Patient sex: M
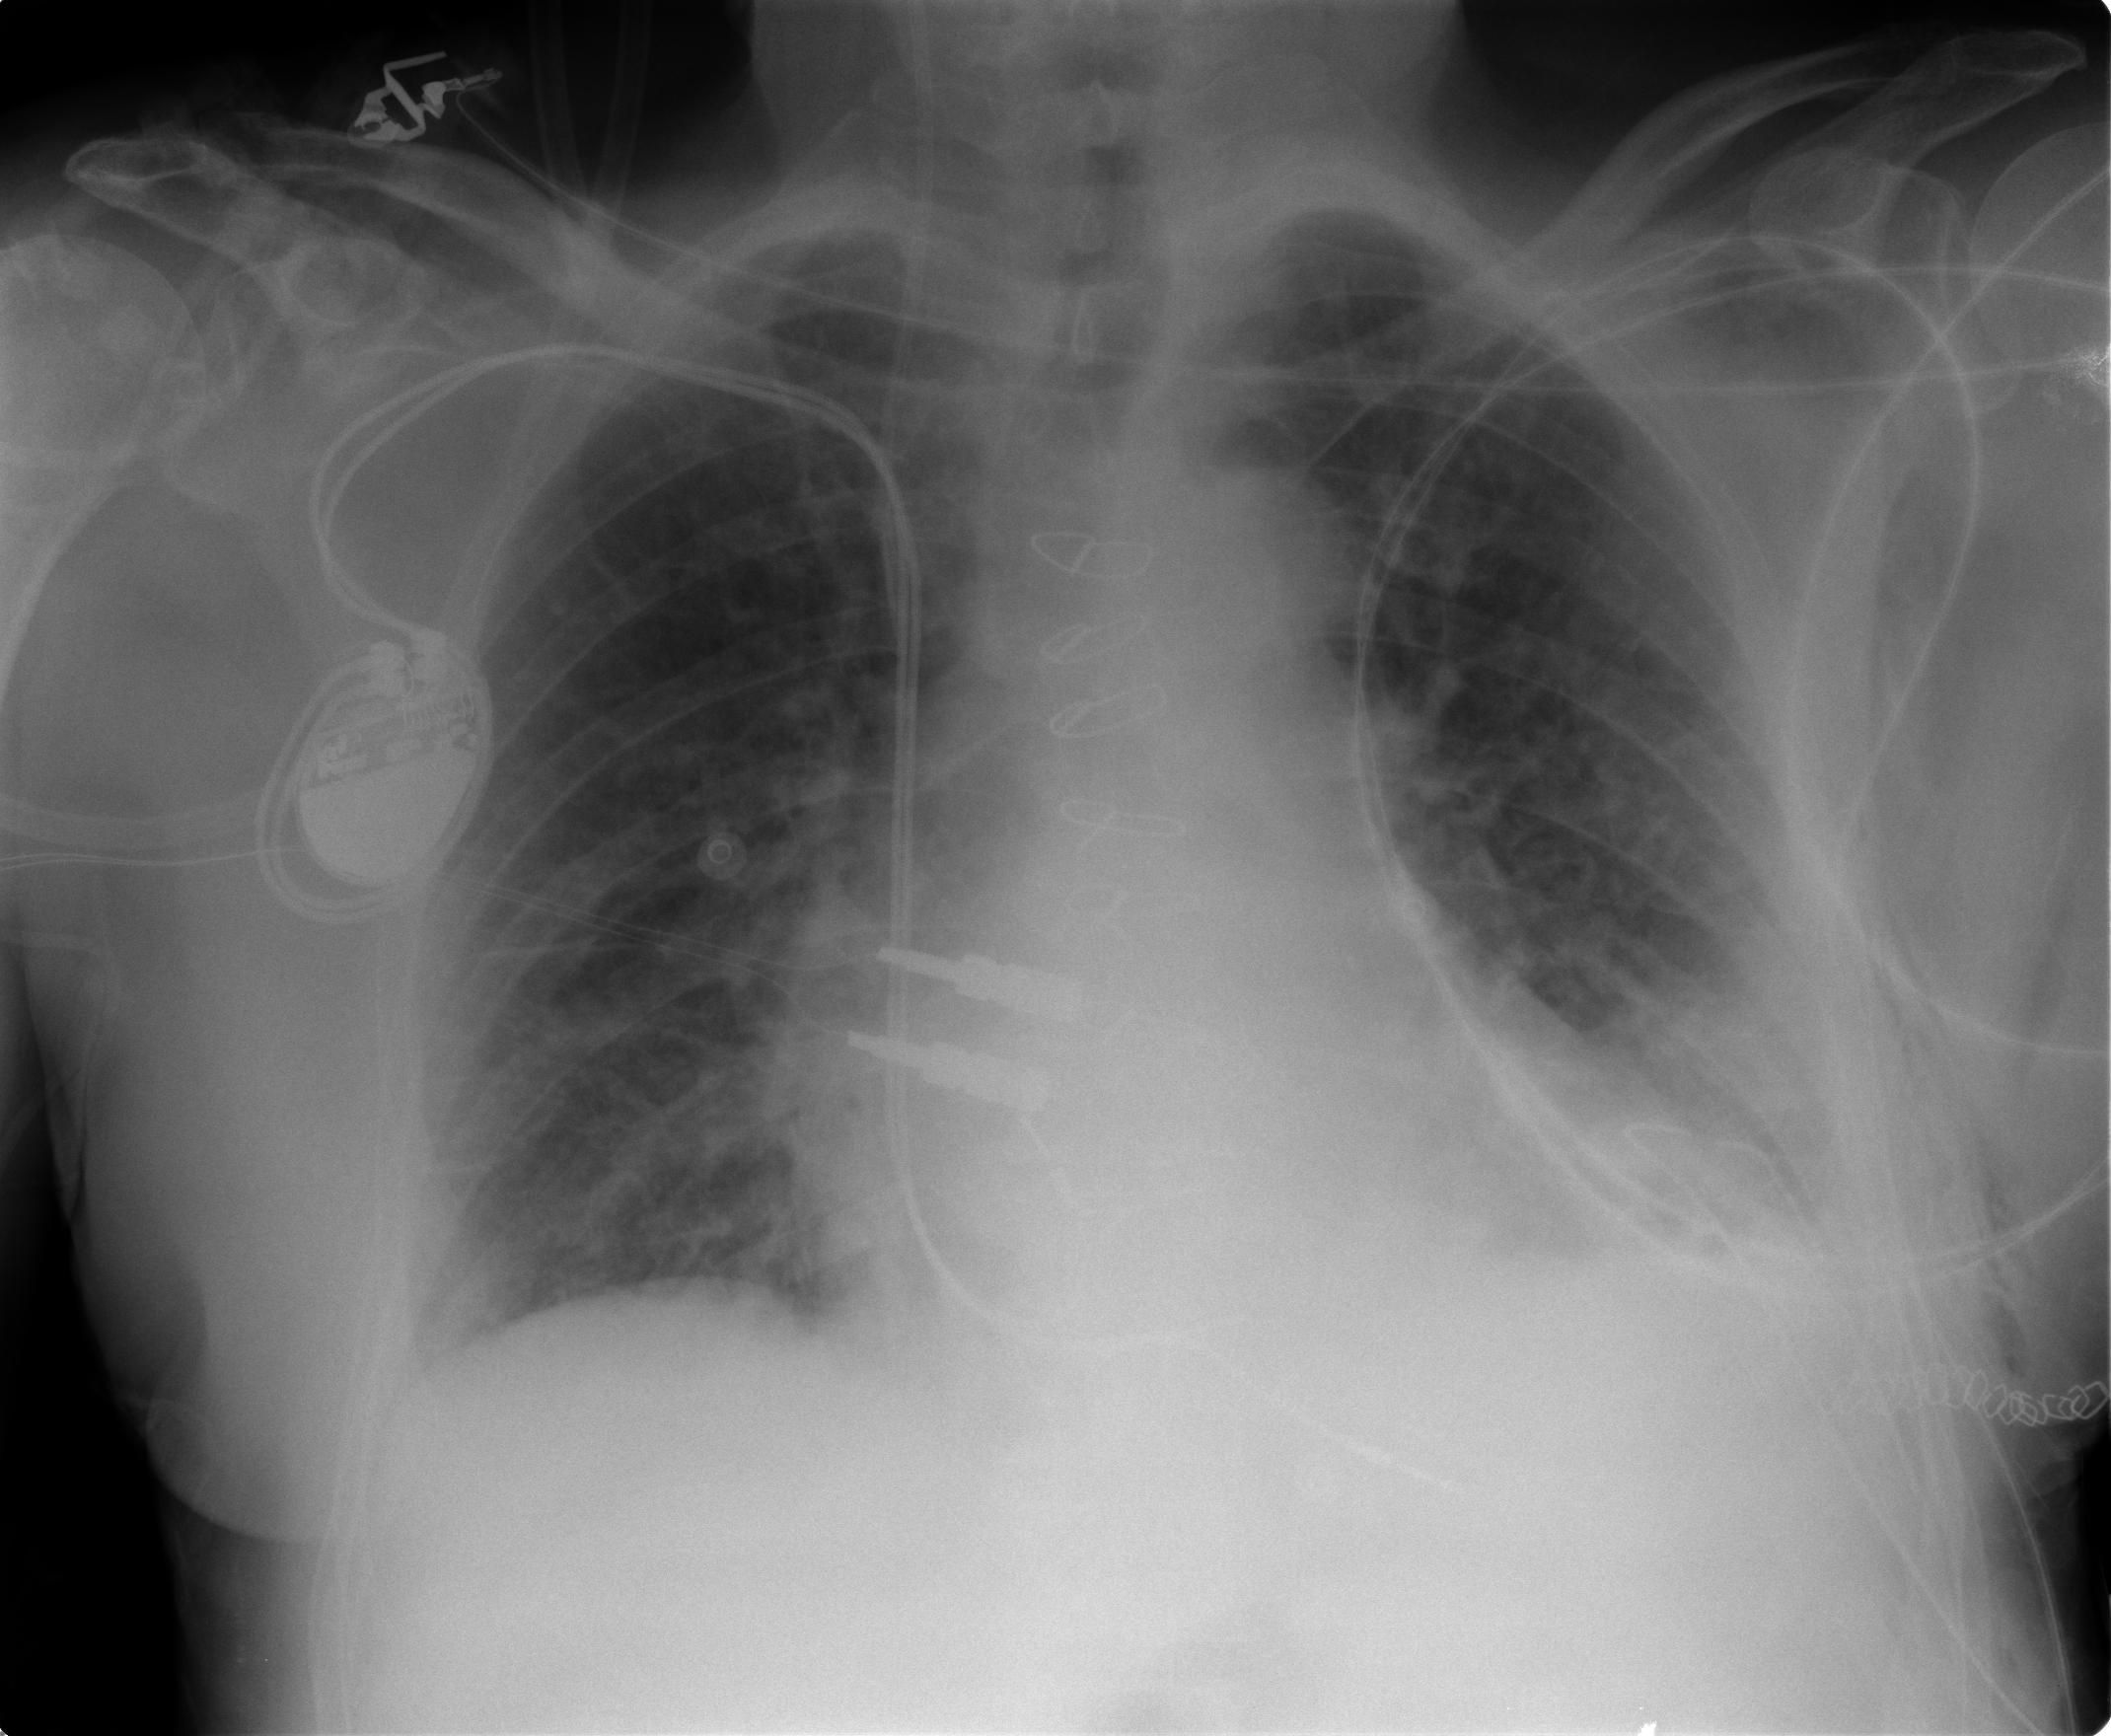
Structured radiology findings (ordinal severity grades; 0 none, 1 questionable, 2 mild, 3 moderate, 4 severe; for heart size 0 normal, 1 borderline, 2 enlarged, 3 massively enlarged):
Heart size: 0
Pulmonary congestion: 2
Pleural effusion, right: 1
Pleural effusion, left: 2
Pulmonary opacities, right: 0
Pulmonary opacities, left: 0
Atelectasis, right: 1
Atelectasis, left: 2